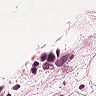
Metastatic tissue present: yes